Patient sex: F
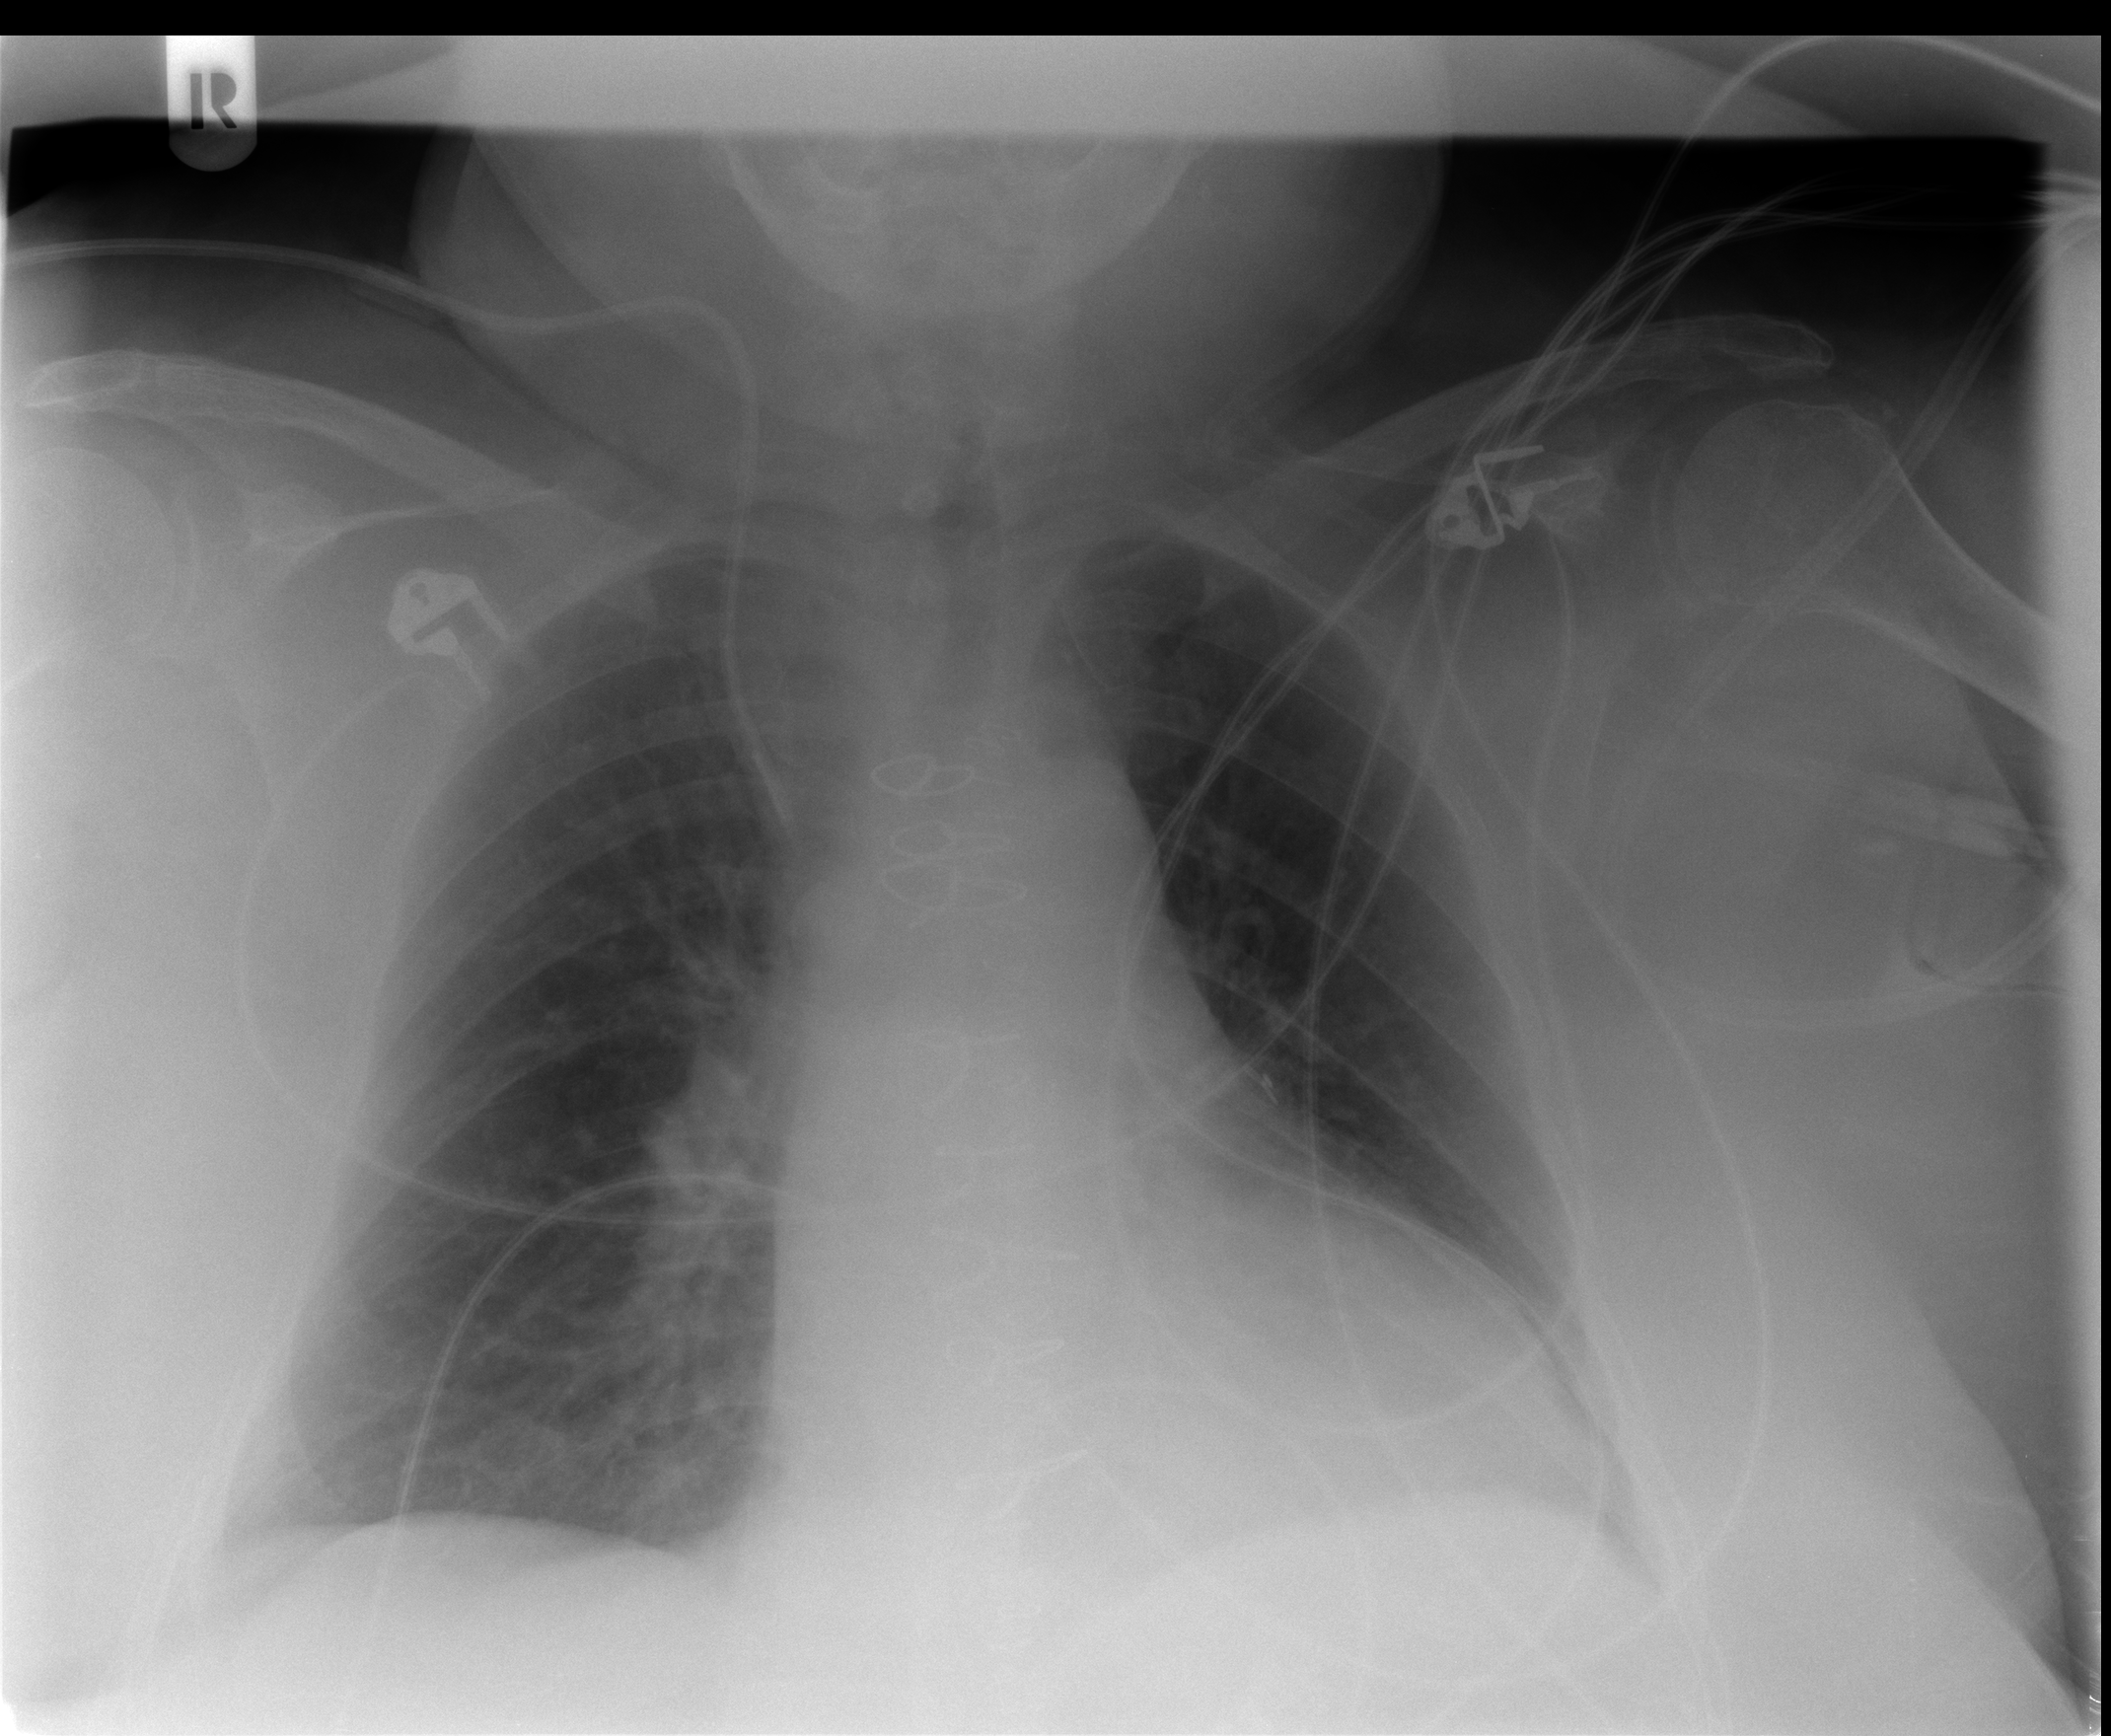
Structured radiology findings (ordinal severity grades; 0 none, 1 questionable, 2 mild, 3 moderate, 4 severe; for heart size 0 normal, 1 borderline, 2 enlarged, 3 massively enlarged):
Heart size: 2
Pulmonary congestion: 1
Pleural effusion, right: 0
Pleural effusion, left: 0
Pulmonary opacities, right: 0
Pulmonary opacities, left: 0
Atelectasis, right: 1
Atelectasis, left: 1